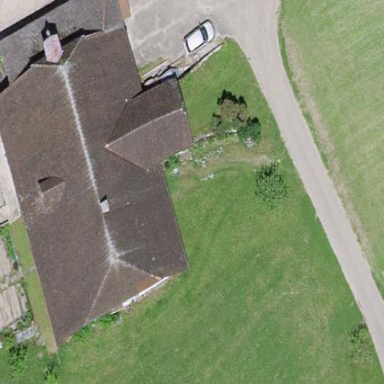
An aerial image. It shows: Farm building.